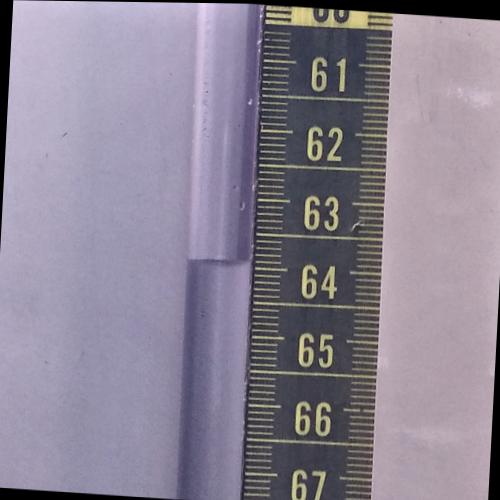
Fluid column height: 63.9 cm